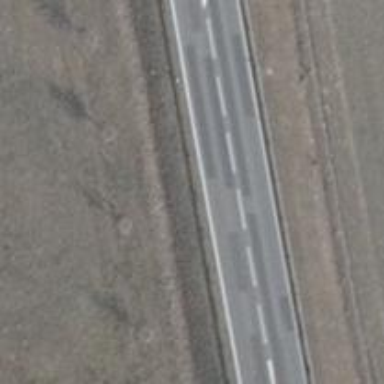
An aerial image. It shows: Secondary motorroad with asphalt surface.